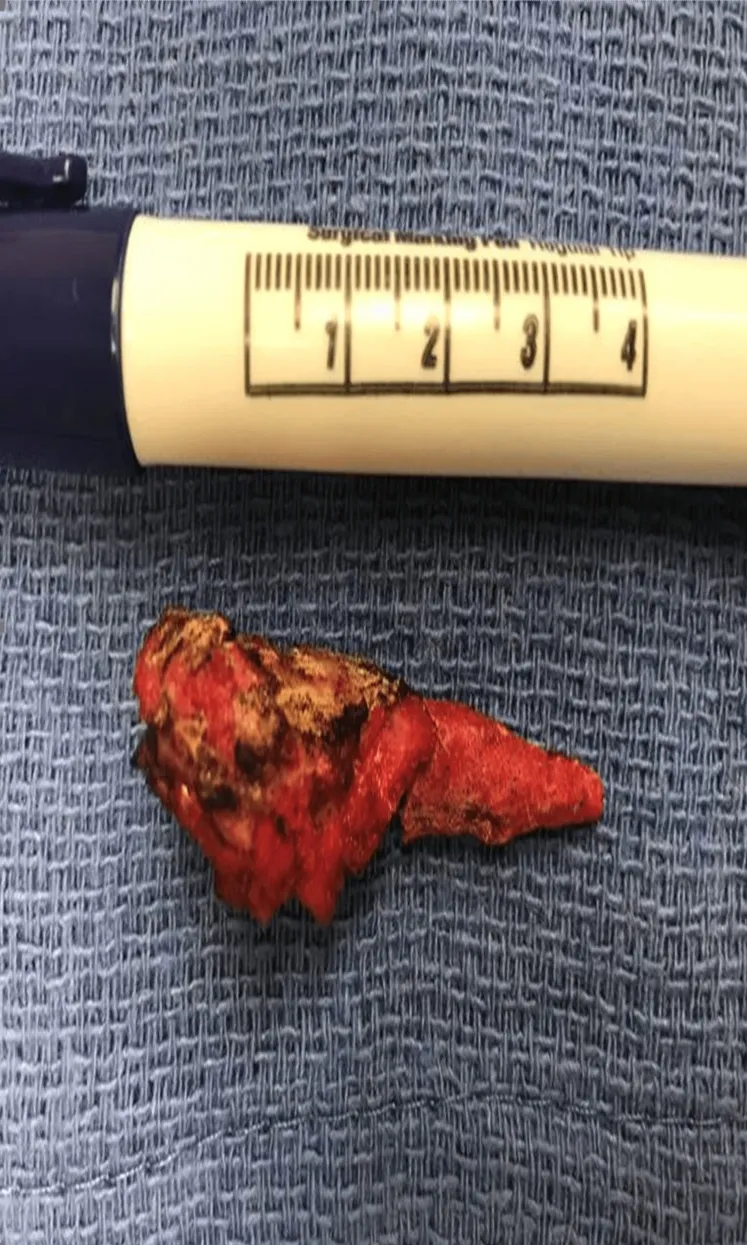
Four-centimeter resected bone avulsion.
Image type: medical_photograph (other_medical_photograph)